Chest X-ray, AP view. Patient: 59 years old, sex M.
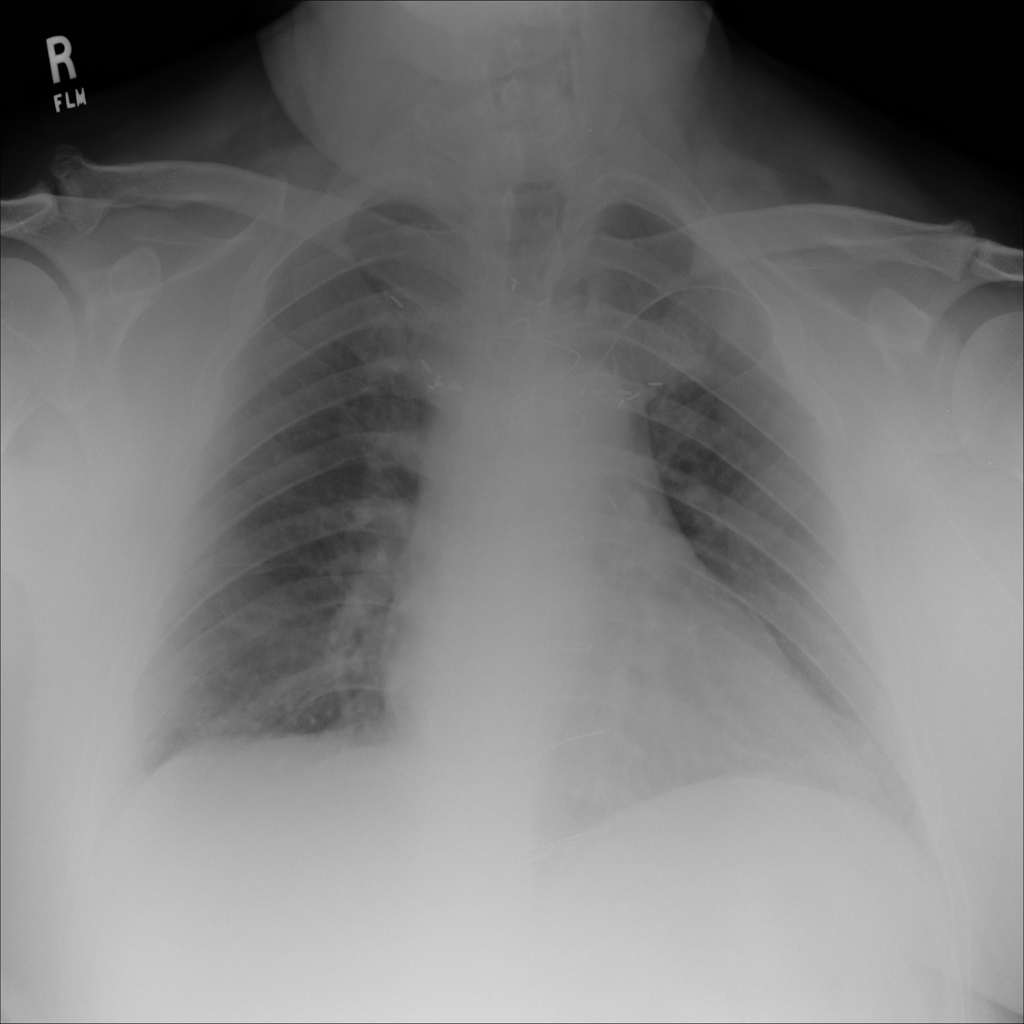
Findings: No Finding